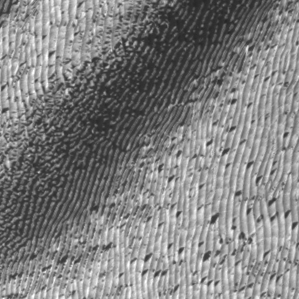
Label: frost